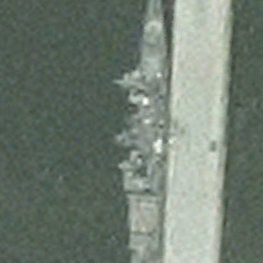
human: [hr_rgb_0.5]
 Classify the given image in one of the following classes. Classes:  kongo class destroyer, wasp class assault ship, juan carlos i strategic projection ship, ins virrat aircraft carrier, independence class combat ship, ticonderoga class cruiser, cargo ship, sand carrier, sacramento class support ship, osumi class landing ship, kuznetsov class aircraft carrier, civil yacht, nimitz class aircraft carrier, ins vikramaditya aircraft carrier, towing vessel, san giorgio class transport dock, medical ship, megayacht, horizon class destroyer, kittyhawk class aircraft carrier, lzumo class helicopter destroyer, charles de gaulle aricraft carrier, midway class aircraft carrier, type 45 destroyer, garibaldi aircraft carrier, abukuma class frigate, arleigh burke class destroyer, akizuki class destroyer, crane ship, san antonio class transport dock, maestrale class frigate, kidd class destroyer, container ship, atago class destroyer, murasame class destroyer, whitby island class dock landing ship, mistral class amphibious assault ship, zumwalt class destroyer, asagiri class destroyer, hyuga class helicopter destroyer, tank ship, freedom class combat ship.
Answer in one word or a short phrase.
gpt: Ticonderoga class cruiser